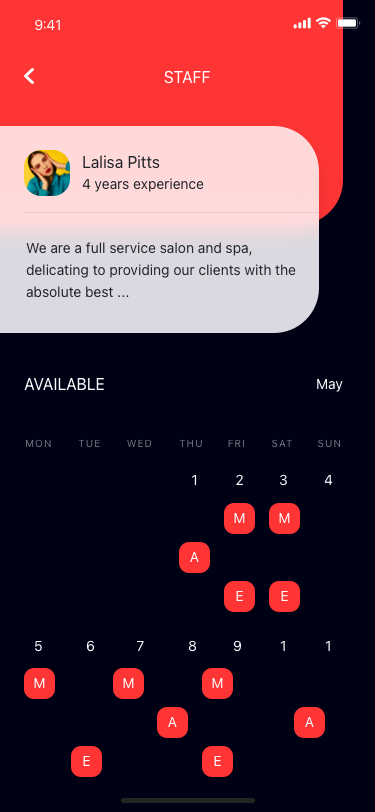
Text in this UI design:
STAFF
Lalisa Pitts
4 years experience
We are a full service salon and spa, delicating to providing our clients with the absolute best ...
AVAILABLE
11
10
9
8
7
6
5
4
3
2
1
SUN
SAT
FRI
THU
WED
TUE
Mon
M
M
M
M
M
A
A
A
E
E
E
E
May